Question: I'm having trouble trying to resize one of my subplots in matplotlib. Basically I have four plots and I would like the to be about 1.5 the size of the others.
I'm also having trouble trying to gives a legend for the top subplot. I would like it to specify each colour as 1, 2, 3, 4, or 5 (Please see image).
This is my code for the plotting function
'''
def plot_data(avg_rel_track, sd_rel_track_sum, sd_index, sd_grad):
fig, (ax0, ax1, ax2, ax3) = plt.subplots(nrows=4, figsize=(15,10))
fig.subplots_adjust(top=0.85)
ax0.plot(avg_rel_track_nan)
if len(sd_index)!=0:
if len(sd_index)>1:
for i in range(1, len(sd_index)):
if sd_grad[i]==1:
ax0.axvspan(sd_index[i-1],sd_index[i], edgecolor='#FFCC66', facecolor='#FFCC66', alpha=1)
#The following plot has 5 plots within it.
ax0.set_title('Averaged Relative Track',fontsize=11)
ax0.set_ylim(auto=True)
ax1.plot(sd_rel_track_sum)
ax1.set_title('RT Standard Deviation',fontsize=11)
ax1.set_ylim([0,250])
ax2.plot(splitpre)
ax2.set_title('Track Split',fontsize=11)
ax3.plot(ts_sd)
ax3.set_title('Track Split Standard Dev',fontsize=11)
ax3.set_ylim([0,100])
fig.tight_layout()
plt.show()
'''
I am struggling to find a way to resize without changing the whole way the function is written. I can't seem to find the documentation for 'subplots'.
Also to my understanding you must add a 'label' to your plot in order to create a legend. However, all the data to the top subplot is plotted at the same time?

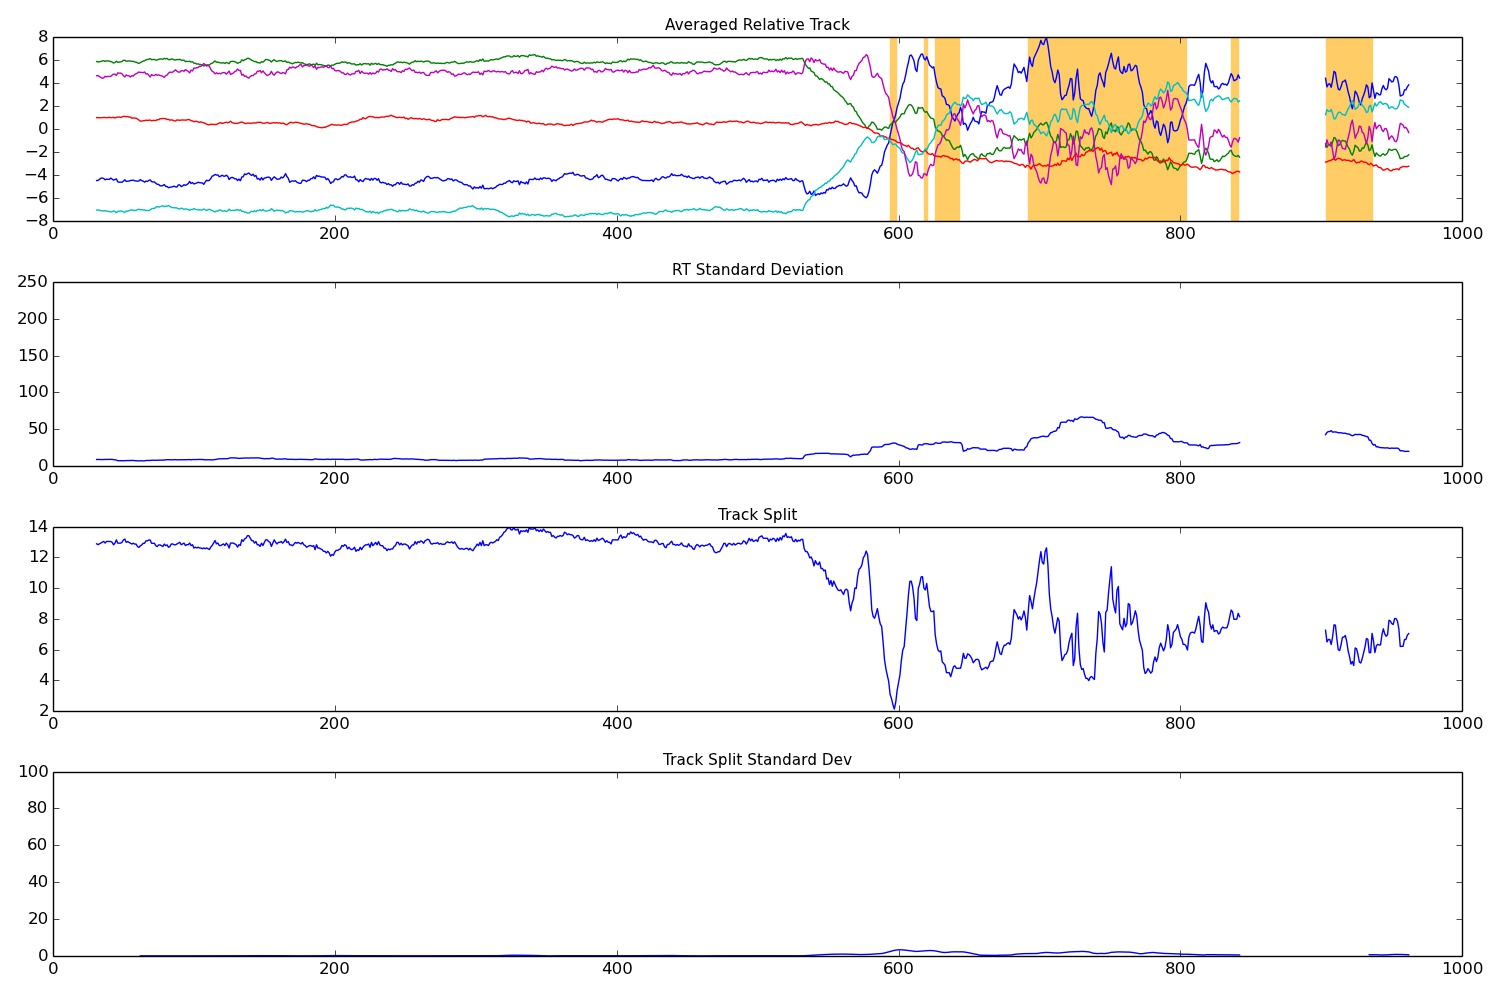
Answer: You can make use of the <URL> module of matplotlib:
'''
import matplotlib.pyplot as plt
from matplotlib import gridspec
def plot_data(avg_rel_track, sd_rel_track_sum, sd_index, sd_grad):
fig = plt.figure(figsize=(15,10))
gs = gridspec.GridSpec(4, 1, height_ratios=[1, 1 ,1.5, 1])
ax0 = plt.subplot(gs[0])
ax1 = plt.subplot(gs[1])
ax2 = plt.subplot(gs[2])
ax3 = plt.subplot(gs[3])
fig.subplots_adjust(top=0.85)
lineObjects = ax0.plot(avg_rel_track_nan)
if len(sd_index)>1:
for i in xrange(1, len(sd_index)):
if sd_grad[i]==1:
ax0.axvspan(sd_index[i-1], sd_index[i],
edgecolor='#FFCC66', facecolor='#FFCC66',
alpha=1)
#The following plot has 5 plots within it.
ax0.set_title('Averaged Relative Track',fontsize=11)
ax0.legend(lineObjects, (1,2,3,4,5))
ax1.plot(sd_rel_track_sum)
ax1.set_title('RT Standard Deviation',fontsize=11)
ax1.set_ylim([0,250])
ax2.plot(splitpre)
ax2.set_title('Track Split',fontsize=11)
ax3.plot(ts_sd)
ax3.set_title('Track Split Standard Dev',fontsize=11)
ax3.set_ylim([0,100])
fig.tight_layout()
plt.show()
'''